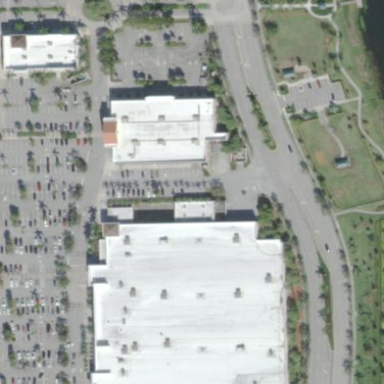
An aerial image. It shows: Department store building.